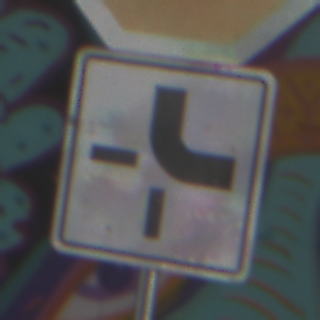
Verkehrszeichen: VerlaufVorfahrtsstrasse4
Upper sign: Stop
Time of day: Midday
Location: Roofed (Special)
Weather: Overcast
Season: NotSpecified
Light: Natural